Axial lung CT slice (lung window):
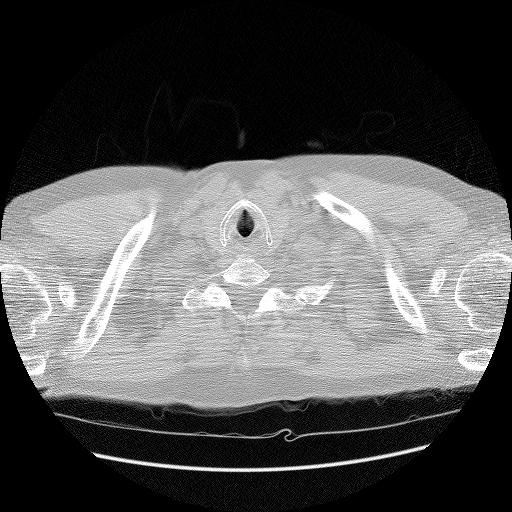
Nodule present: no